Interaction volume radius: 10 \u00c5
Interaction volume height: 20 \u00c5
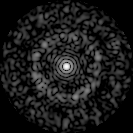
Disorder parameter: 0.8391